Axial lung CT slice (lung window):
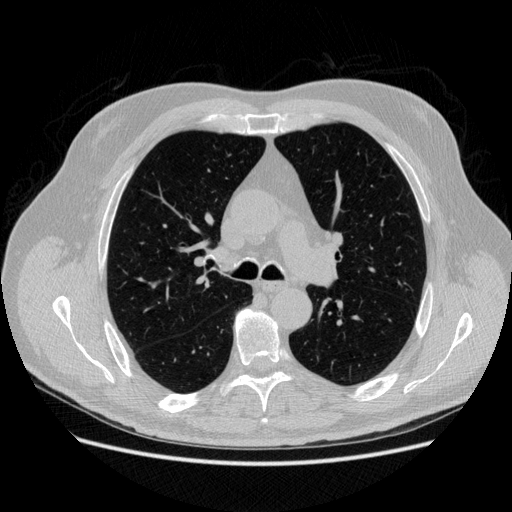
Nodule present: no